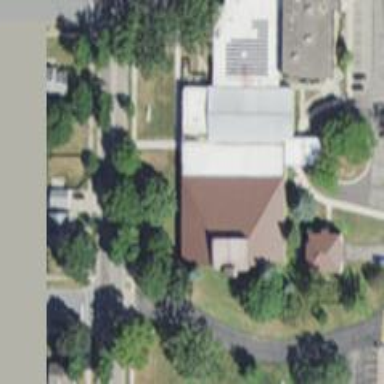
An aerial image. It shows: School.